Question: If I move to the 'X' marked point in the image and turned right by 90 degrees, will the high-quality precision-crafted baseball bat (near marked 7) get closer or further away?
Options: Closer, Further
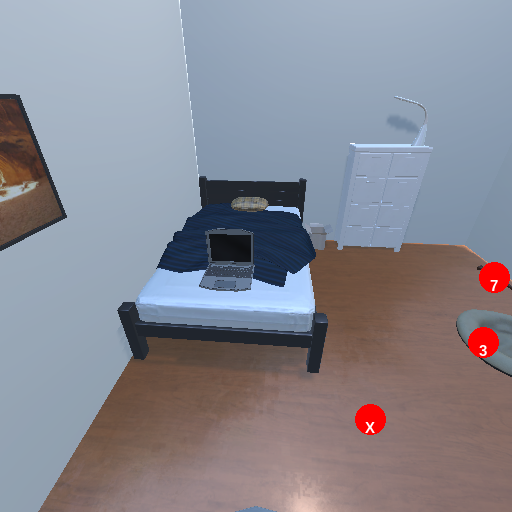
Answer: Closer